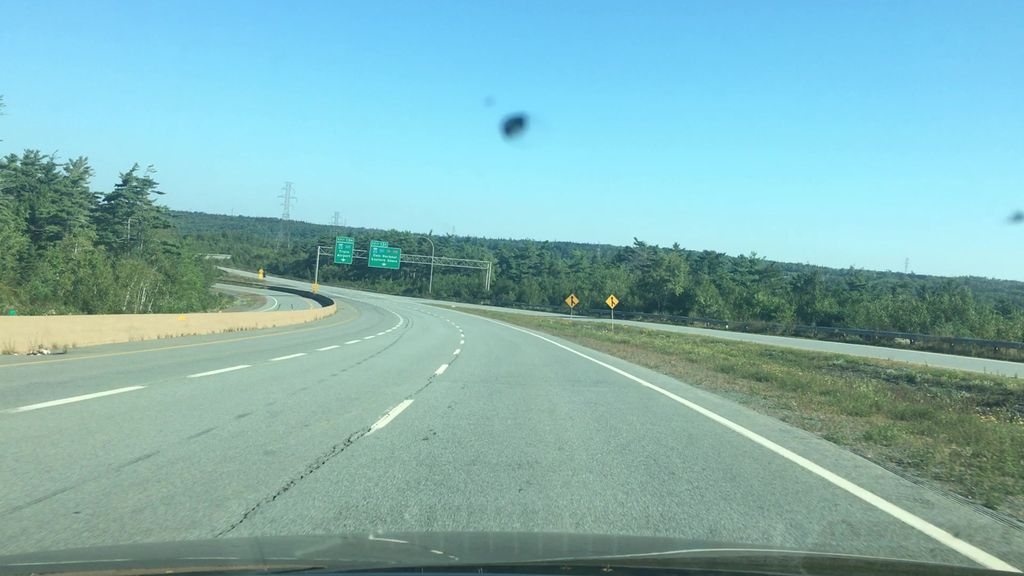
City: halifax